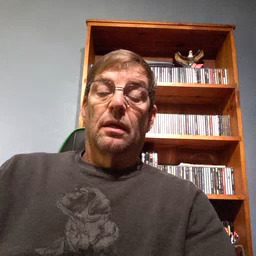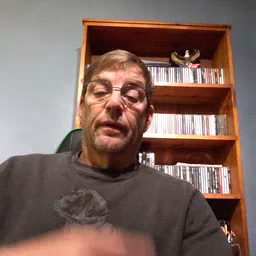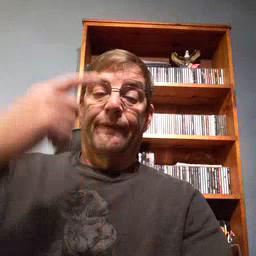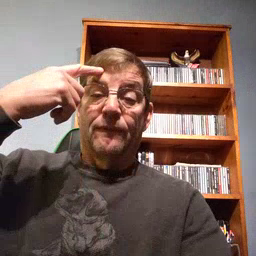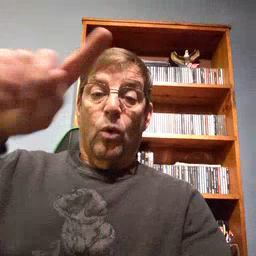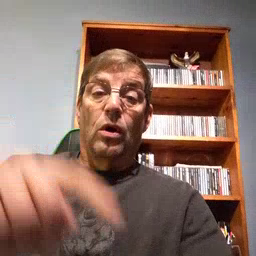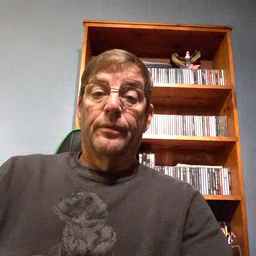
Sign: for